Interaction volume radius: 5 \u00c5
Interaction volume height: 50 \u00c5
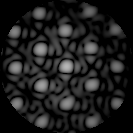
Disorder parameter: 0.08438